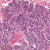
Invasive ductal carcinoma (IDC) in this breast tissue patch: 0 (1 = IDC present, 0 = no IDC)